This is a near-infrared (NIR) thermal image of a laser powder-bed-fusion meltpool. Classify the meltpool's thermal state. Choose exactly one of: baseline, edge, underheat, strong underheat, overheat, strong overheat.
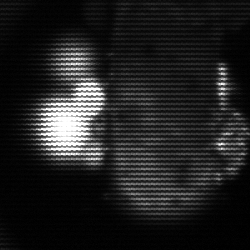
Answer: strong underheat